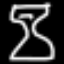
Label: hourglass